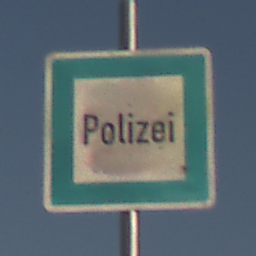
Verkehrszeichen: Polizei
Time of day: SunriseSunset
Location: Outdoor (Nature)
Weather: Clear
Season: NotSpecified
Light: Natural